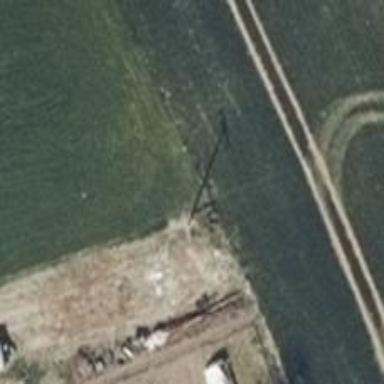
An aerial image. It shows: Minor power line with three cables.